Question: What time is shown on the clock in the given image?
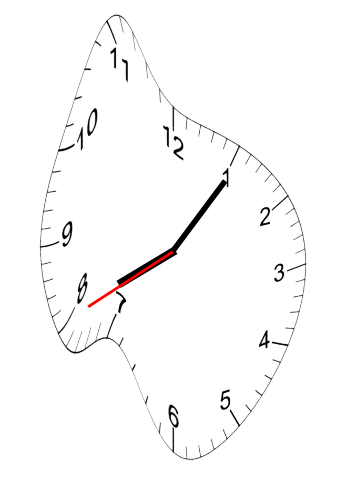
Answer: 08:05:40